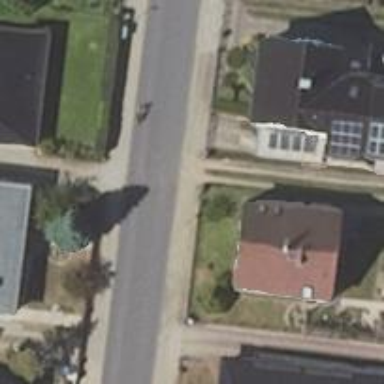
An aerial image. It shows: Residential road with asphalt surface.